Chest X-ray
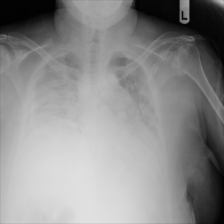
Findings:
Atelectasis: negative
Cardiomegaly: negative
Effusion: negative
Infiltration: positive
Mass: negative
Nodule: negative
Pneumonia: negative
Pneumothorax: negative
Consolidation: positive
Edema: negative
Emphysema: negative
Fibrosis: negative
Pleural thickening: negative
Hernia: negative